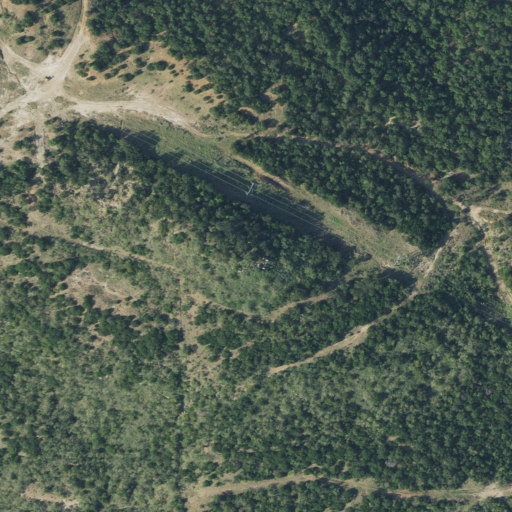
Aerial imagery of mountain in Texas named Robinson Mountain containing grassland, evergreen forest, deciduous forest, and shrub